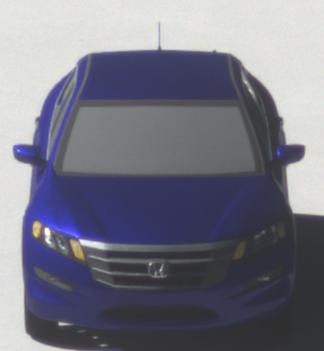
Make: Honda
Model: Crosstour
Detailed model: -
Model produced from: 2009
Model produced until: 2012
Doors: 4
Color: blue
Road condition: dry road
Daytime: midday
Contrast: high contrast